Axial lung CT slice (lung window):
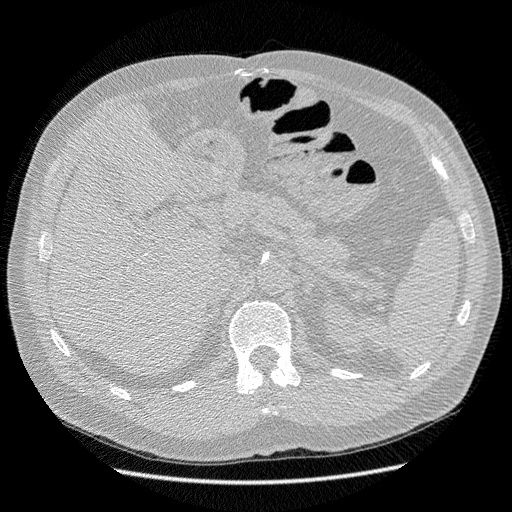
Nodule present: no